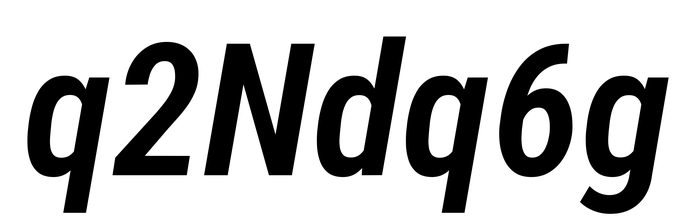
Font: Roboto-Italic_Condensed_SemiBold_Italic